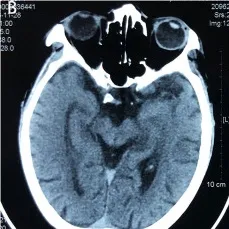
Craniocerebral computed tomography scan indicates wide and deep cerebral sulcus, flattened cerebral palsy, expanded ventricles, thickened cerebellum and reduced brain volume (A,B).
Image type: radiology (ct)